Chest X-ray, PA view. Patient: 36 years old, sex M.
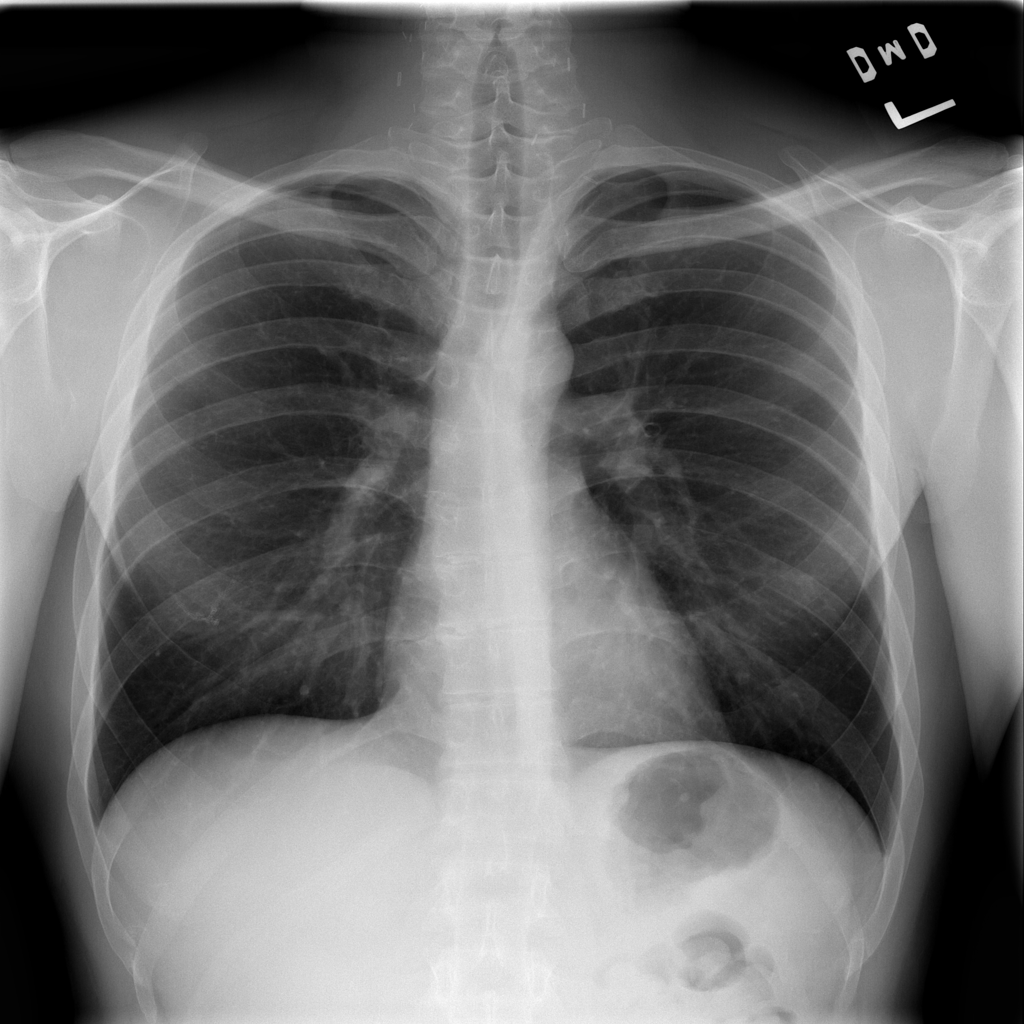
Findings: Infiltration